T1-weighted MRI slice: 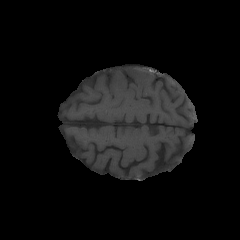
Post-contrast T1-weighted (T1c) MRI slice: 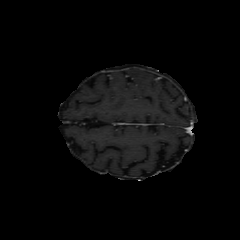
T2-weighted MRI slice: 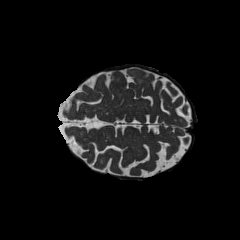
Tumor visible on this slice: yes